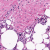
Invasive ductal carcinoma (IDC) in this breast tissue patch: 0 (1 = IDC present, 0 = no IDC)